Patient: sex M, age 74
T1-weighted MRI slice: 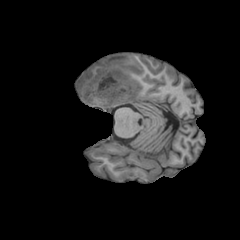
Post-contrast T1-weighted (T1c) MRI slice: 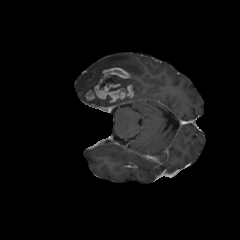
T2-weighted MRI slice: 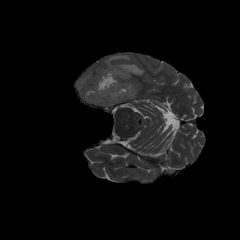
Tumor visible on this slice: yes
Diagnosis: Glioblastoma, IDH-wildtype
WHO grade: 4